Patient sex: F
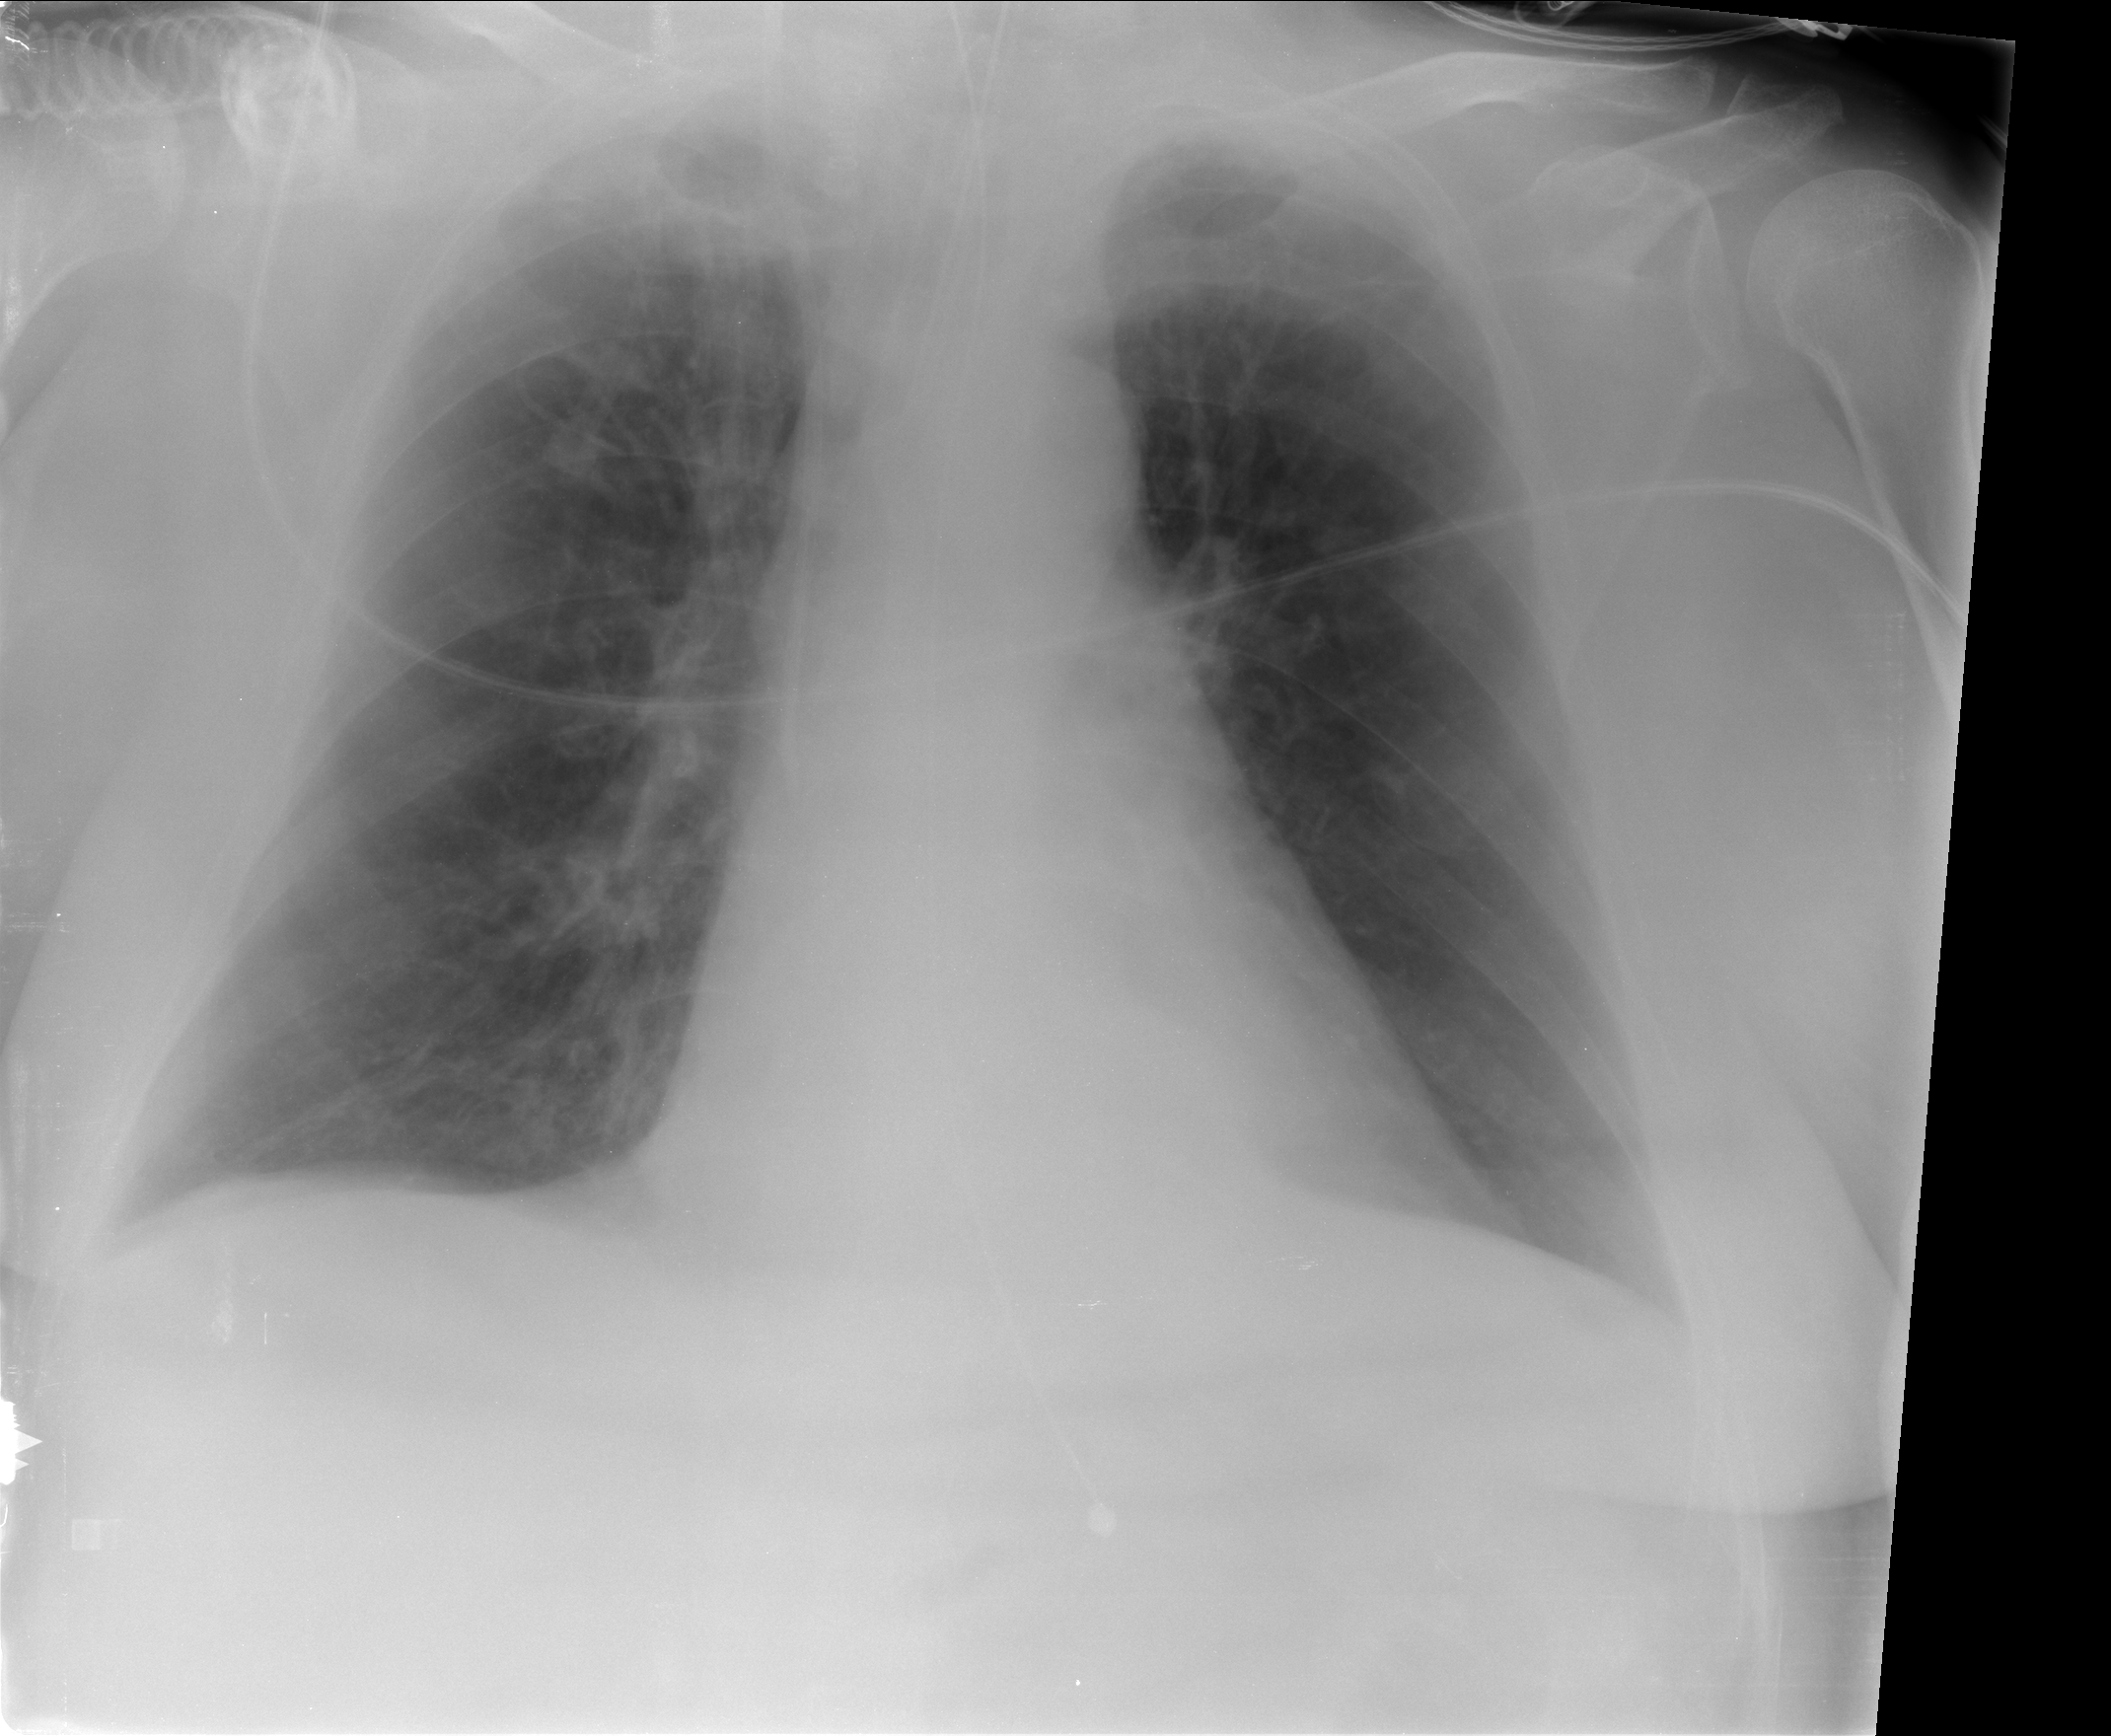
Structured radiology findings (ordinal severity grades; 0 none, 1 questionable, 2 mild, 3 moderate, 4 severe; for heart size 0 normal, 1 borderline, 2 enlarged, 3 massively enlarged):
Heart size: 2
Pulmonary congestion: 0
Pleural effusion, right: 0
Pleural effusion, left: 0
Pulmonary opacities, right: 2
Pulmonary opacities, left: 0
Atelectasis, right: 2
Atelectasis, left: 0